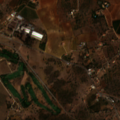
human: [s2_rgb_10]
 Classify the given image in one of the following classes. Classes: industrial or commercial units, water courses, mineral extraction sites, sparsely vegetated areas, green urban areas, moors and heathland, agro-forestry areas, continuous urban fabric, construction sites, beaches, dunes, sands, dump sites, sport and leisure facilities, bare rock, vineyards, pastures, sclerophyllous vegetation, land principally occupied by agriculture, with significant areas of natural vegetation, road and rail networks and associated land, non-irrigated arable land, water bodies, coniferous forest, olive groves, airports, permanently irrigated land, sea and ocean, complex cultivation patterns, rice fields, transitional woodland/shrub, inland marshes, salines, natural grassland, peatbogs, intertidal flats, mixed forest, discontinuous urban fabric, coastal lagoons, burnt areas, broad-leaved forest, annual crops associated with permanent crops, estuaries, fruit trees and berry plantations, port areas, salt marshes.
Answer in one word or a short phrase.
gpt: sport and leisure facilities, fruit trees and berry plantations, olive groves, complex cultivation patterns, sclerophyllous vegetation